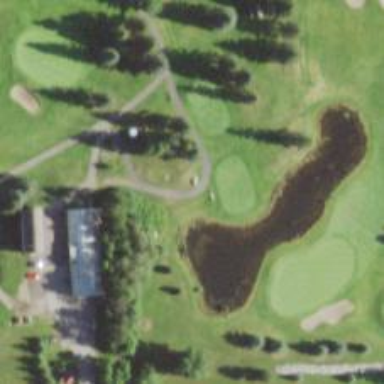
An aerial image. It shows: Well-maintained path in golf course.